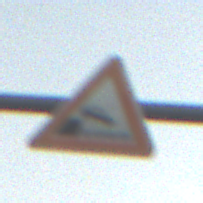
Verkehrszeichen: Ufer
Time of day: SunriseSunset
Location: Outdoor (RoadRail)
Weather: PartlyCloudy
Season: NotSpecified
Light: Natural